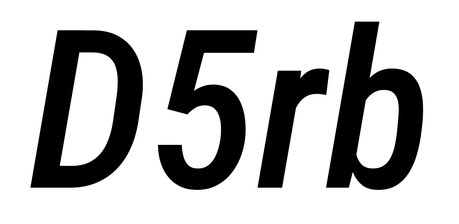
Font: Roboto-Italic_Condensed_Medium_Italic